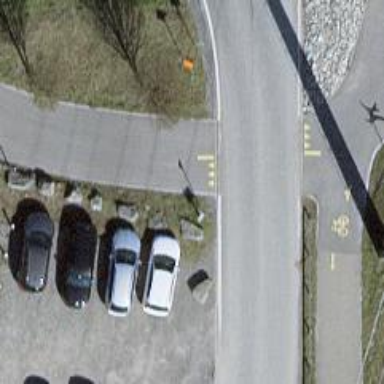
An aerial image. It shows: Block barrier.